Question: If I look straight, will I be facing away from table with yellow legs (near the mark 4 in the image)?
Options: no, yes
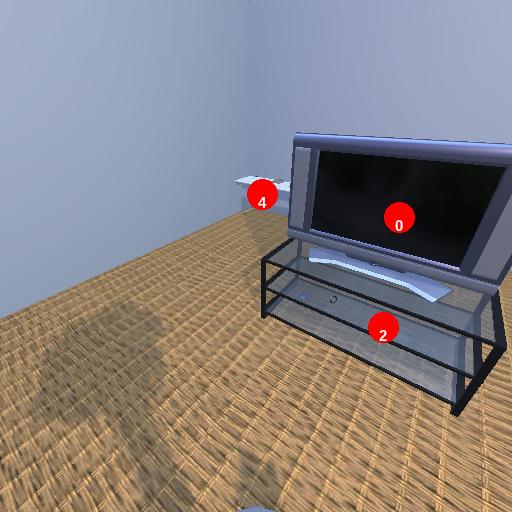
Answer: no